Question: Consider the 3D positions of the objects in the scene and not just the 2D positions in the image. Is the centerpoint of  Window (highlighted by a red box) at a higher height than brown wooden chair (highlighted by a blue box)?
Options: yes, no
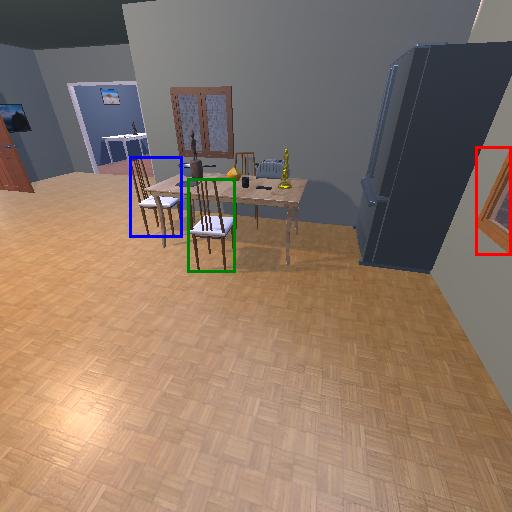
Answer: yes